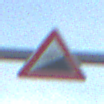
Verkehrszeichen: Steigung10
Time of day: SunriseSunset
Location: Outdoor (Beach)
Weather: PartlyCloudy
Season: NotSpecified
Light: Natural